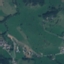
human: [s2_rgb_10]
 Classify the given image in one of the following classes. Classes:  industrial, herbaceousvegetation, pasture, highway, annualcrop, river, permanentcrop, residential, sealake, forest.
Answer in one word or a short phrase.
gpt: Pasture